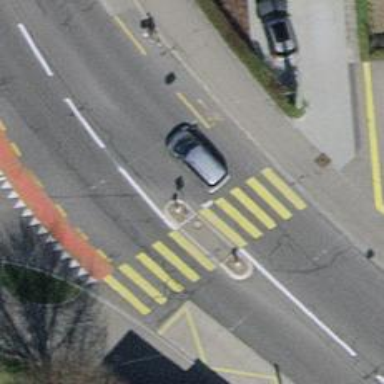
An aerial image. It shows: Marked zebra crossing on the road.